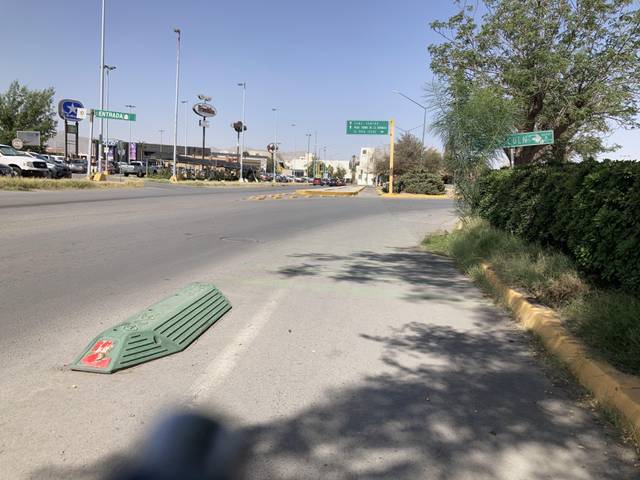
Region: Mexico
Coordinates: 31.743, -106.452